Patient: sex M, age 68
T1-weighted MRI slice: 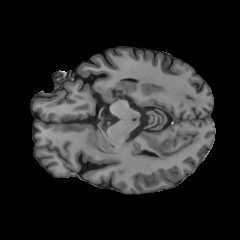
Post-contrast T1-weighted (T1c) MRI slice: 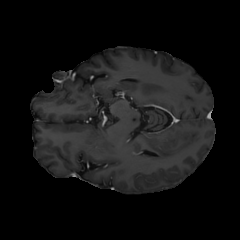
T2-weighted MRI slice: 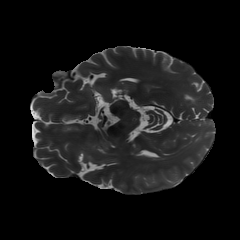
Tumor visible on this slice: no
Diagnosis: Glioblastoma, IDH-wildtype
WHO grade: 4